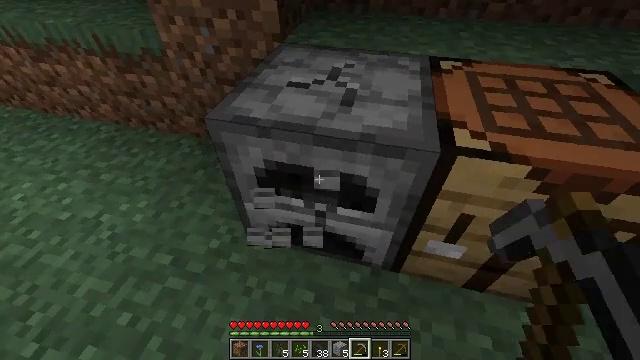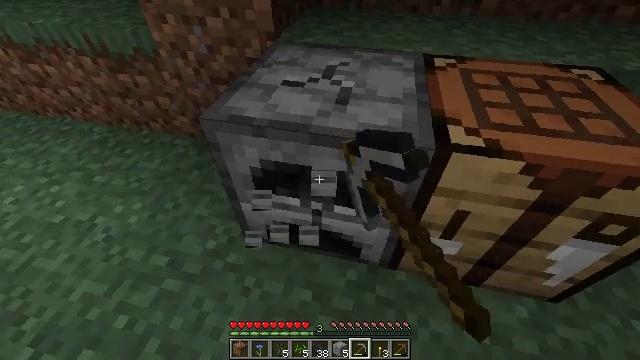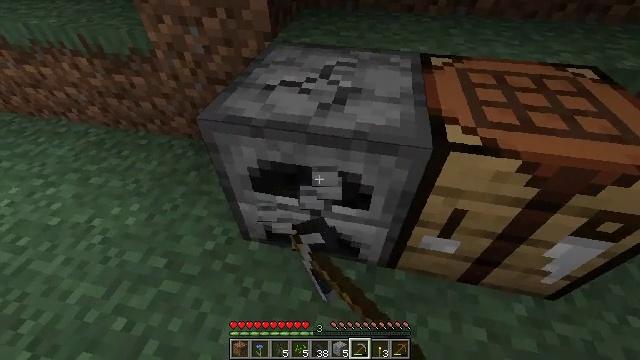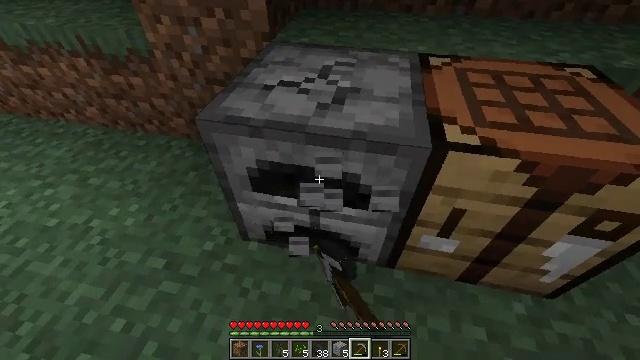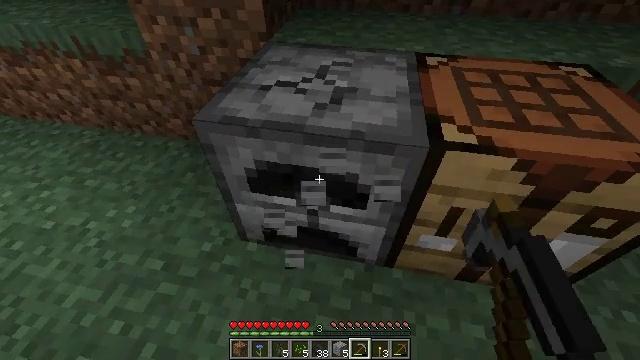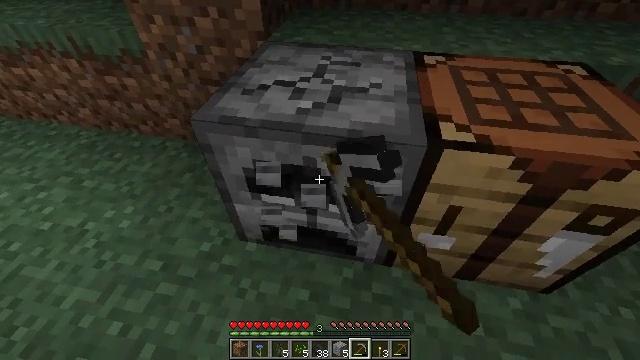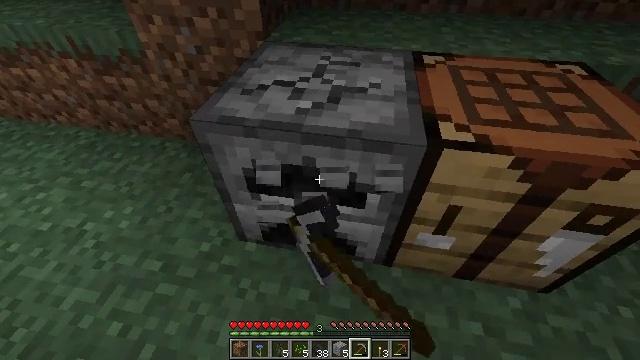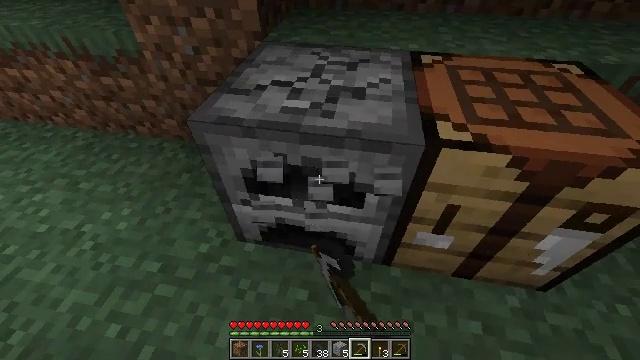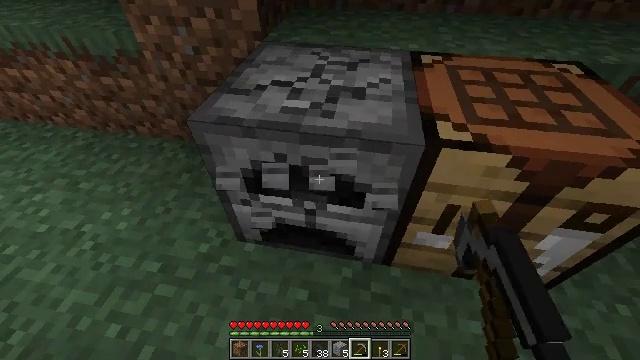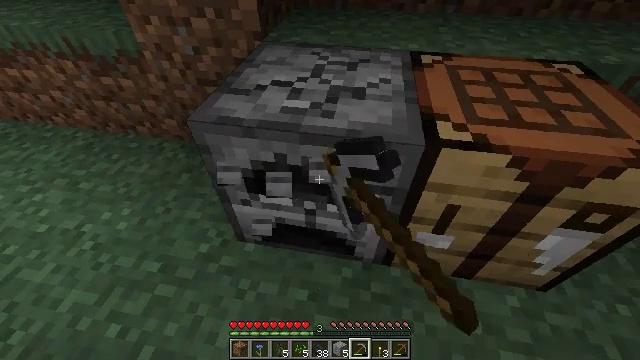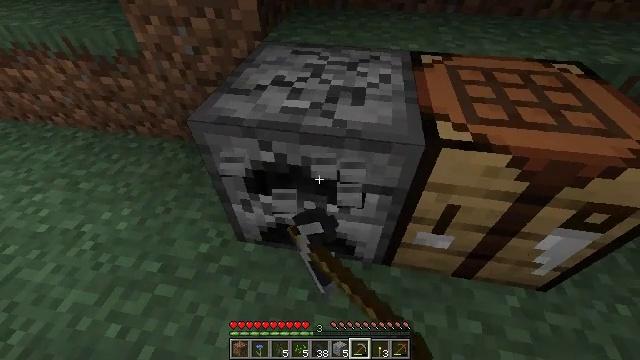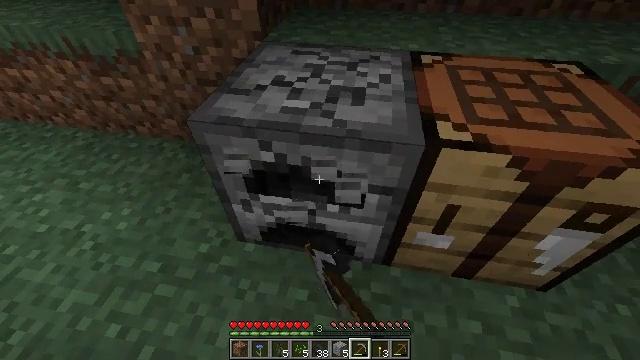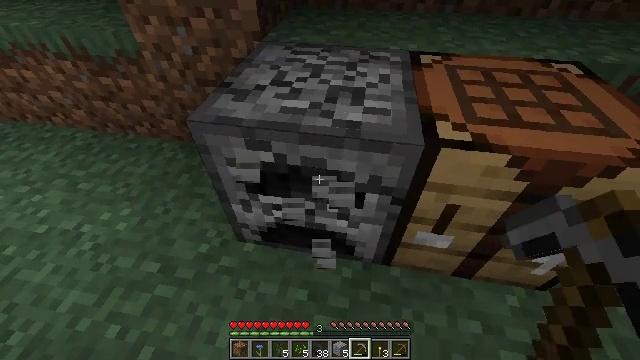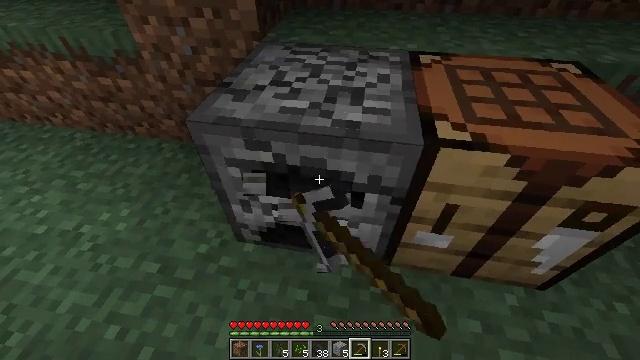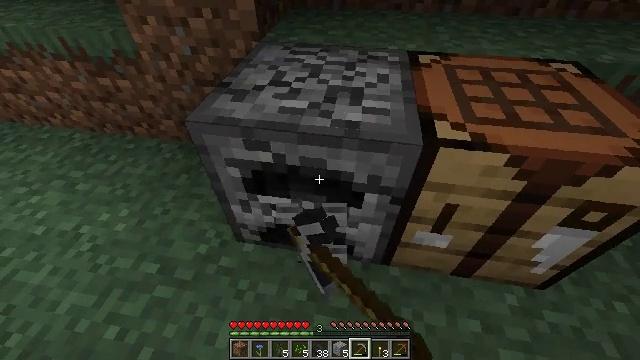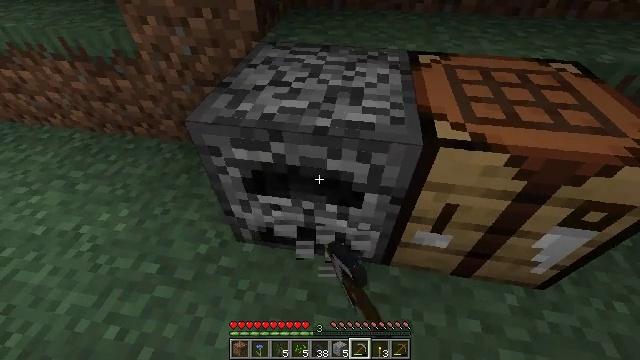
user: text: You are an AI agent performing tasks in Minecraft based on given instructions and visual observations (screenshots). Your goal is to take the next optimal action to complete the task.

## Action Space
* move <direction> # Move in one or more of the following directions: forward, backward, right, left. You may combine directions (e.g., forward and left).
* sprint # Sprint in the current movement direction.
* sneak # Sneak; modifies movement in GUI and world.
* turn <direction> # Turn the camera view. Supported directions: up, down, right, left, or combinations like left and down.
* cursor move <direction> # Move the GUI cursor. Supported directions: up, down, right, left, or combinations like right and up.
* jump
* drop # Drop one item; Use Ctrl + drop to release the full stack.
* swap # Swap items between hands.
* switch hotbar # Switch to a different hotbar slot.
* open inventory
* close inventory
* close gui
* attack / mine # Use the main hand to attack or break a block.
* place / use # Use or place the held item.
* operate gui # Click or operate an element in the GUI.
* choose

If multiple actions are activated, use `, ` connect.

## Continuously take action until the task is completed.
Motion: motion action
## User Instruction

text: Get the furnace back into your inventory.
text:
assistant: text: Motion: turn right, attack / mine
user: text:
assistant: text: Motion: attack / mine
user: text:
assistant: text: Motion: attack / mine
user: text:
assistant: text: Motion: attack / mine
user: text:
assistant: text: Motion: attack / mine
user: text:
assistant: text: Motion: attack / mine
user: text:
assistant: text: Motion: attack / mine
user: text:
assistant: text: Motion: attack / mine
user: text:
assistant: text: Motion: attack / mine
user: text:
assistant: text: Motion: attack / mine
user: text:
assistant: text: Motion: attack / mine
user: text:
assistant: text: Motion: attack / mine
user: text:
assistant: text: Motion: attack / mine
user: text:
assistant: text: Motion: attack / mine
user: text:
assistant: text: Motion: attack / mine
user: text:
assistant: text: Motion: attack / mine
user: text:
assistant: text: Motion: attack / mine
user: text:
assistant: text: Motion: attack / mine
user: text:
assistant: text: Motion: attack / mine
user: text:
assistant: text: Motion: attack / mine
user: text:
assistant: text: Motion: attack / mine
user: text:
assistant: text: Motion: attack / mine
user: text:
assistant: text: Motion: attack / mine